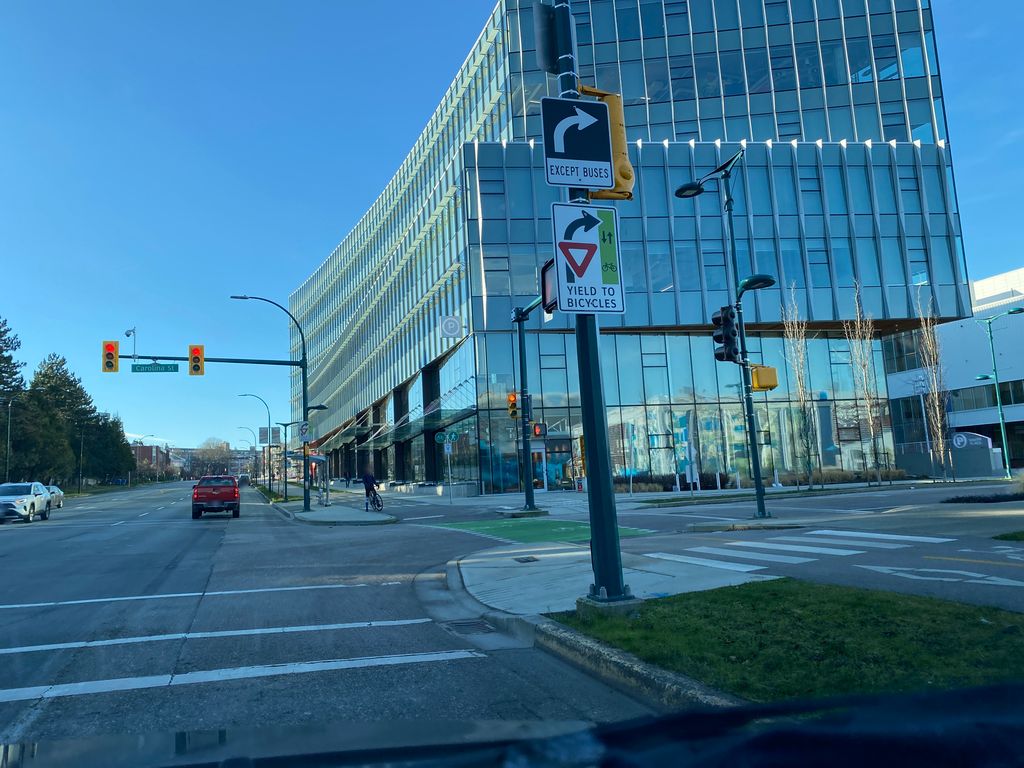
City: vancouver